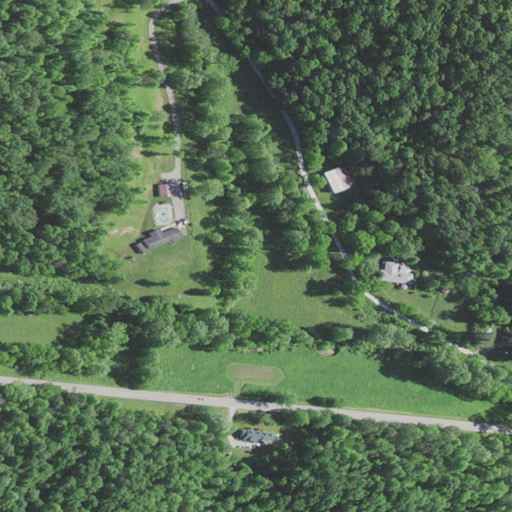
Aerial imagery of valley in Kentucky named Gregory Hollow containing deciduous forest, open development, low intensity development, pasture, mixed forest, grassland, and medium intensity development